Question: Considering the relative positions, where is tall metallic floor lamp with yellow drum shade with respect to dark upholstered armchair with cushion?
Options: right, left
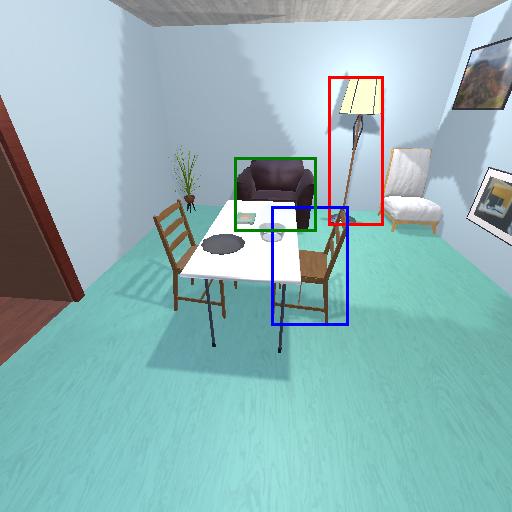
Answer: right